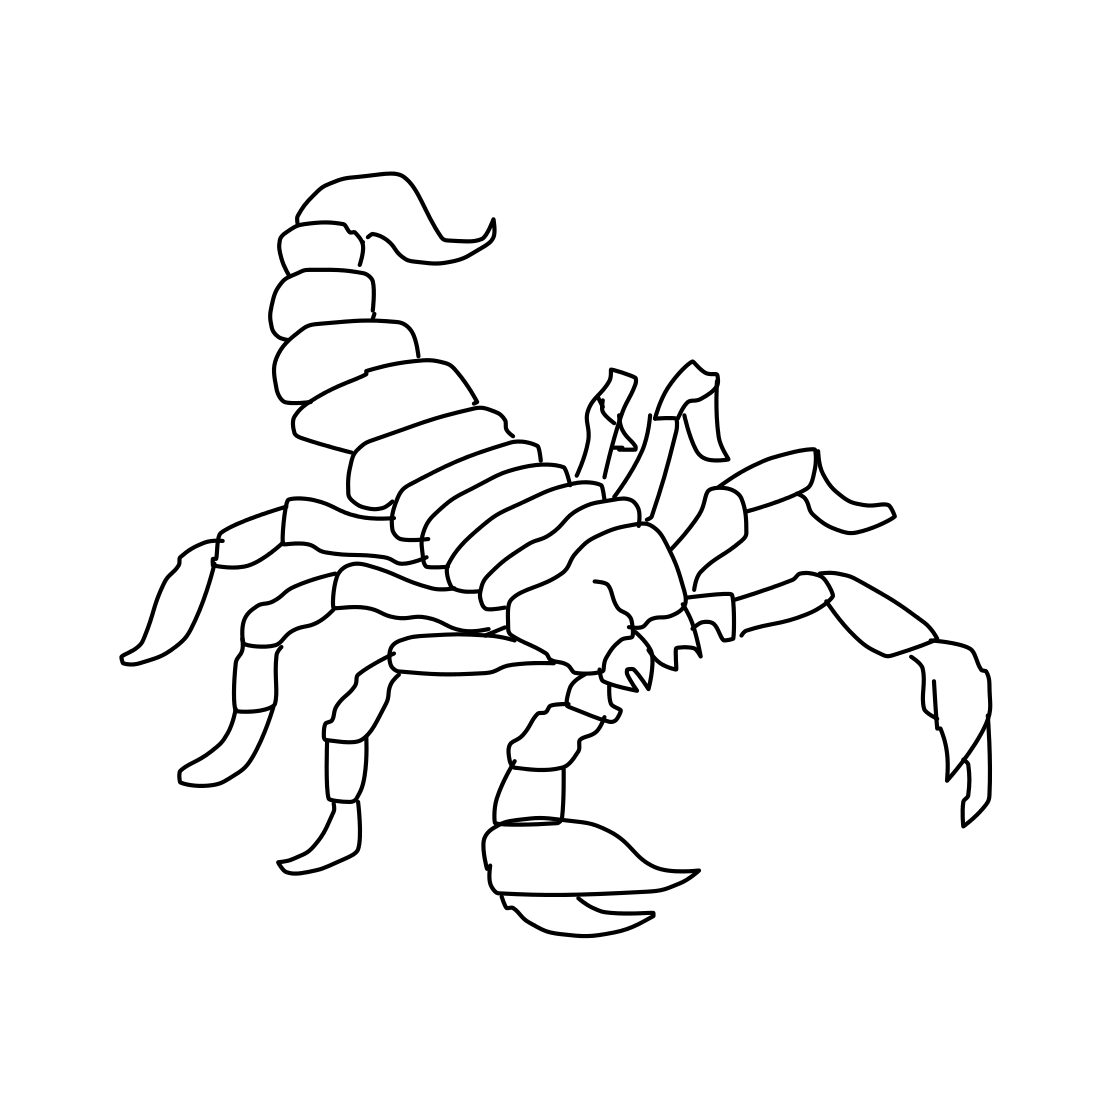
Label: scorpion